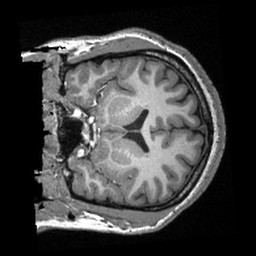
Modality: T1w
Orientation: coronal
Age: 19
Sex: female